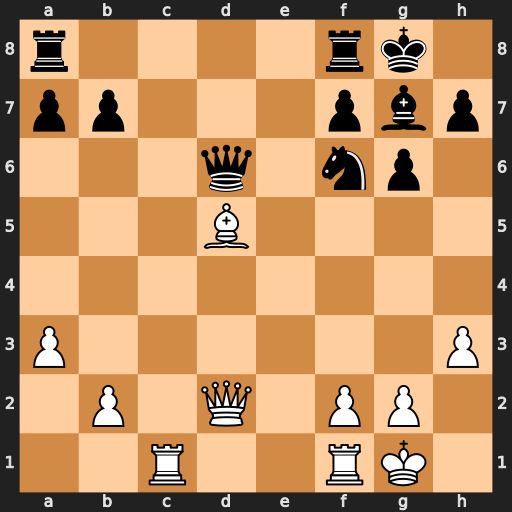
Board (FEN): r4rk1/pp3pbp/3q1np1/3B4/8/P6P/1P1Q1PP1/2R2RK1
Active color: w
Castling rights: -
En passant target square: -
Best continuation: Bxf7+ Rxf7 Qxd6